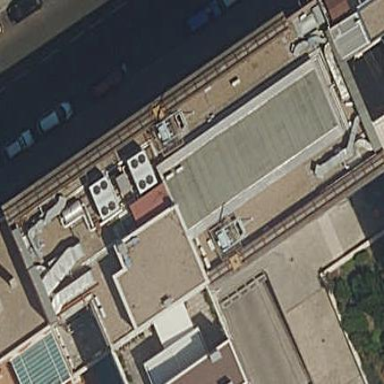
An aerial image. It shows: Commercial building that serves as clinic for healthcare.